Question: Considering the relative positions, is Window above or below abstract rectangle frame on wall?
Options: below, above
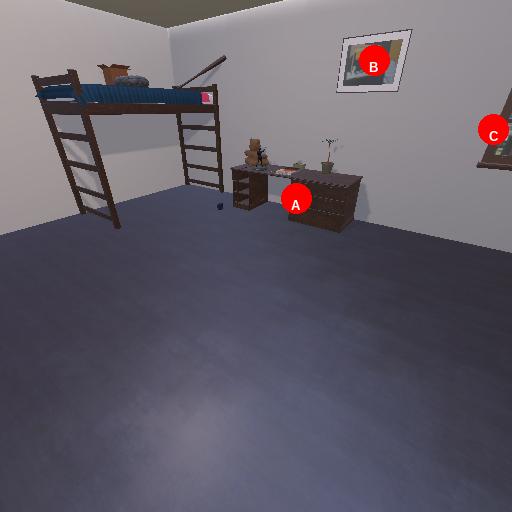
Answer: below